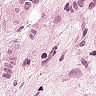
Metastatic tissue present: yes